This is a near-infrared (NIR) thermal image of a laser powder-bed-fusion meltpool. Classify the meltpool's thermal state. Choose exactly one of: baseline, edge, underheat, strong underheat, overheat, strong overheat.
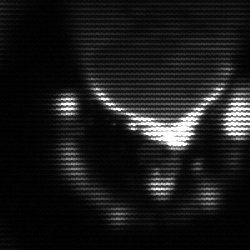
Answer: edge